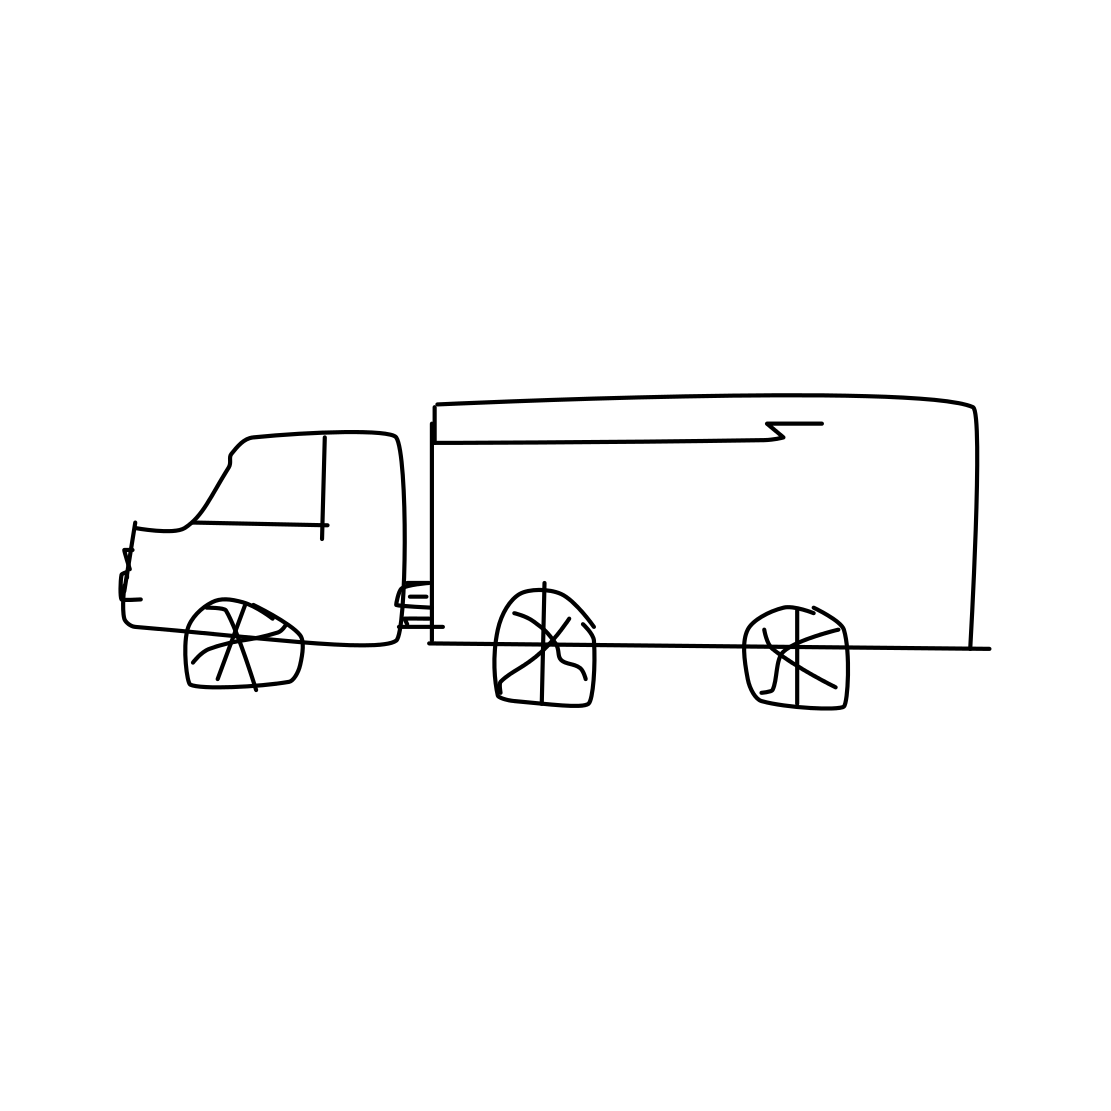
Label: pickup truck